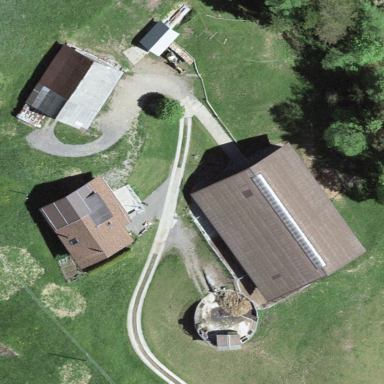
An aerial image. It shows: Farm with farmyard.